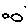
Label: circle